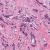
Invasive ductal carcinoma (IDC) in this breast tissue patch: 1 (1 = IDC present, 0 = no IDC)